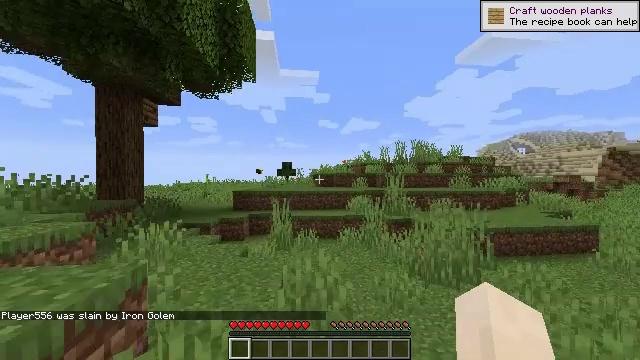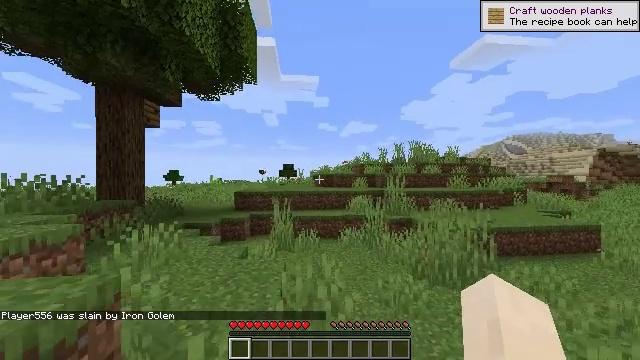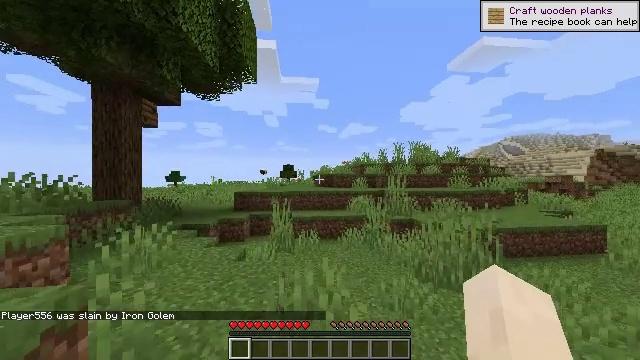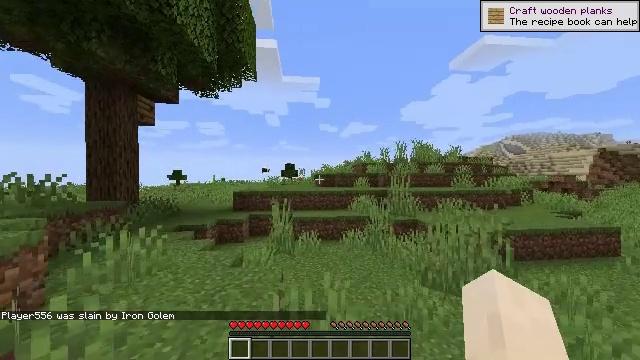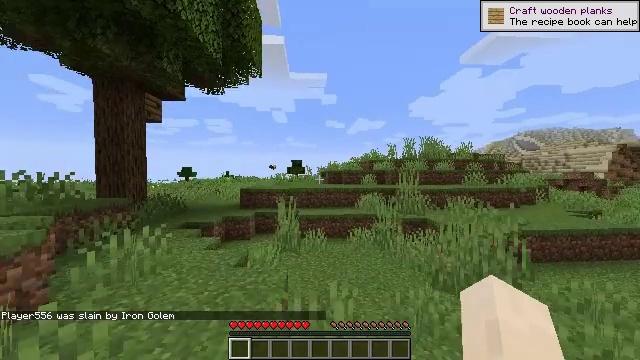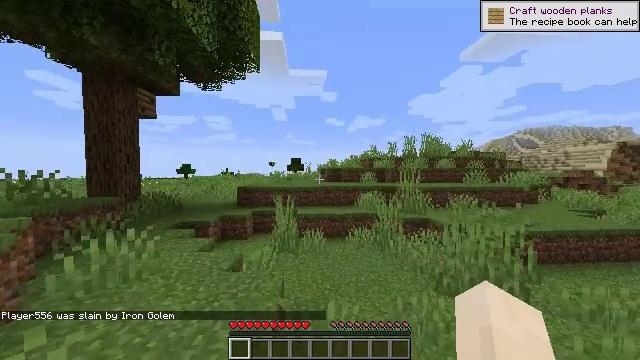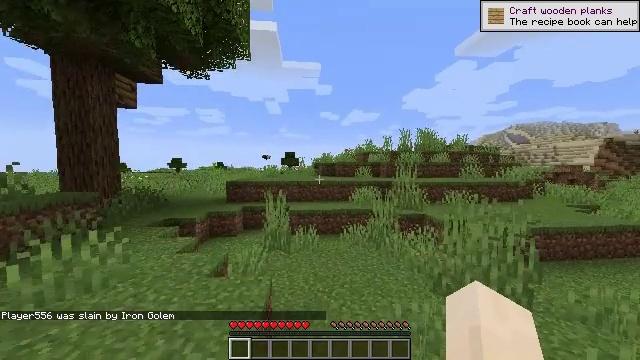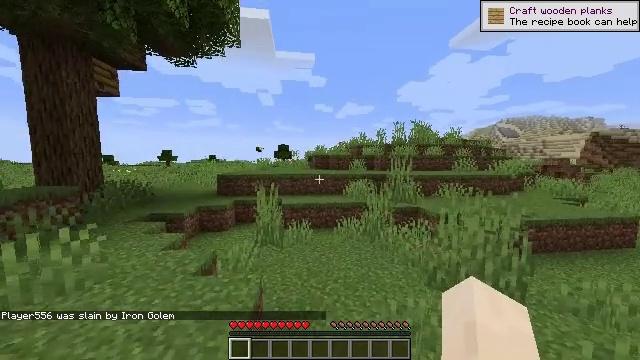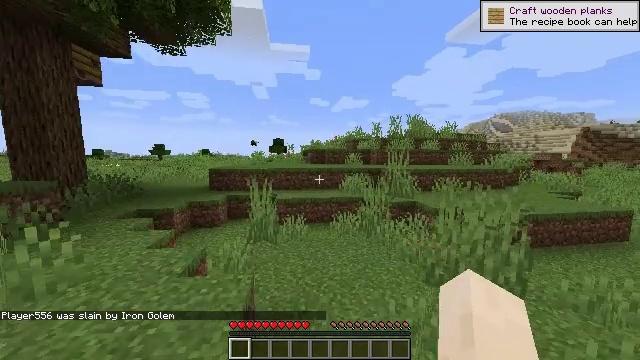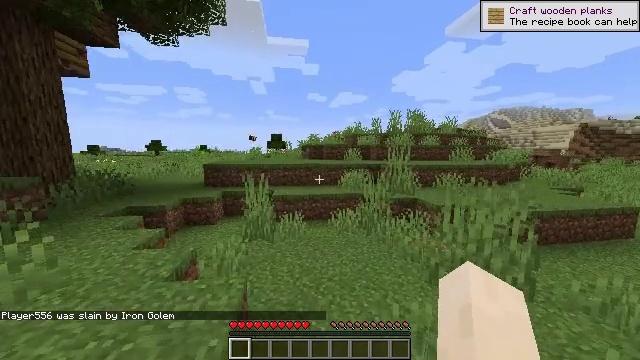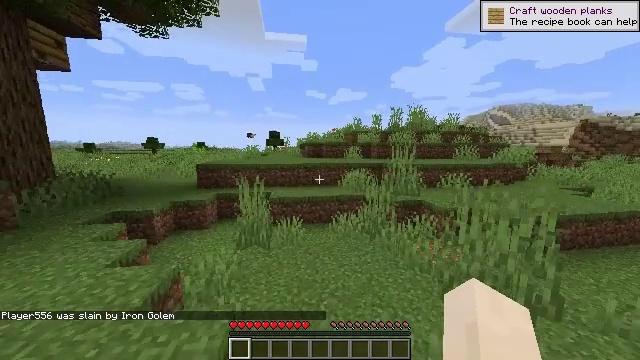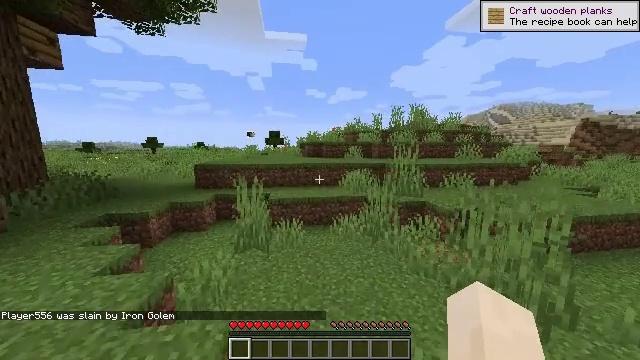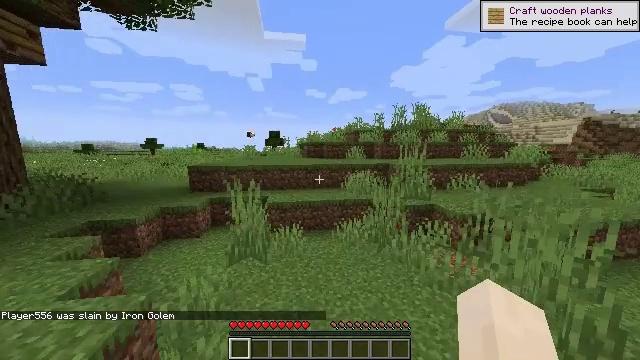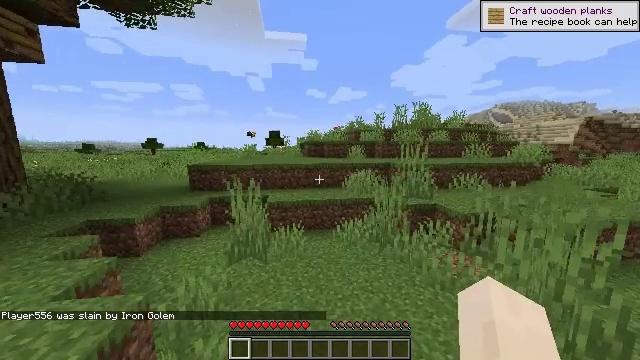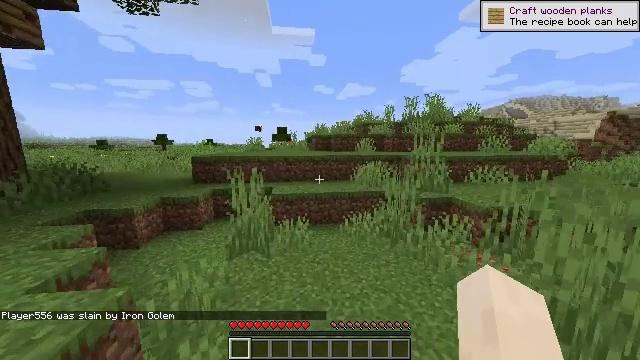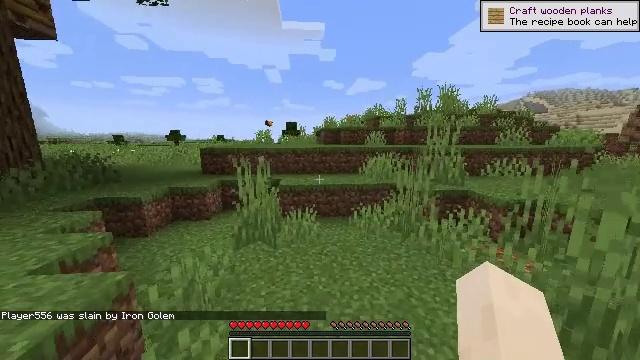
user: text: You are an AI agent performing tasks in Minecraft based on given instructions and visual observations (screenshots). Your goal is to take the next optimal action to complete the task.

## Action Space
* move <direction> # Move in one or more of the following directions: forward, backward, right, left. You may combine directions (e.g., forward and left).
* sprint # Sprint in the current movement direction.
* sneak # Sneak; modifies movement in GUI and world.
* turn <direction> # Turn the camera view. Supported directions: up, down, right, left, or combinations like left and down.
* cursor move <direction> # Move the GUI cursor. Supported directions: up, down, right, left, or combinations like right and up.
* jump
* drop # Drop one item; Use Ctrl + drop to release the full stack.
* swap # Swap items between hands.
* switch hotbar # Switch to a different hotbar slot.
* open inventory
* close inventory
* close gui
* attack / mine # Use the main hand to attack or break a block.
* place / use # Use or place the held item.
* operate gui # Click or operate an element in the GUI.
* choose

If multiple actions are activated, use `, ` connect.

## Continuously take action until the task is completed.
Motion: motion action
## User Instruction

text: Remove red sand to use for crafting or building.
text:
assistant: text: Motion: move forward, sprint
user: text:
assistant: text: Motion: move forward, sprint
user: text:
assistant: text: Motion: move forward, sprint
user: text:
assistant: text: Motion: move forward, sprint, turn left
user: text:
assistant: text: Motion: move forward, sprint
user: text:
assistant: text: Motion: move forward, sprint, turn right and down
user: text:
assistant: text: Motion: move forward, sprint, turn right and down
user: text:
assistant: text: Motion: move forward, sprint, turn right and down
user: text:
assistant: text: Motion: move forward, sprint, turn down
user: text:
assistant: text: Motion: move forward, sprint
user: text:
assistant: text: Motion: move forward, sprint
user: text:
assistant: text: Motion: move forward, sprint
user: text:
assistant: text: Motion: move forward, sprint
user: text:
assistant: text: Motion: move forward, sprint, turn left and down
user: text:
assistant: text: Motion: move forward, sprint, turn left and down
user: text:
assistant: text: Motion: move forward, sprint, turn left and down
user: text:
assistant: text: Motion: move forward, sprint, turn left and down
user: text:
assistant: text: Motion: move forward, sprint, turn left
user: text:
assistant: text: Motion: move forward, sprint
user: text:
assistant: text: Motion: move forward, sprint
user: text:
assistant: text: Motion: move forward, sprint
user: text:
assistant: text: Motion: move forward, sprint
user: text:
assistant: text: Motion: move forward, sprint
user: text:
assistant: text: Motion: move forward, sprint, turn right
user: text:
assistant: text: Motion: move forward, sprint, turn right and down
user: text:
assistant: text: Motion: move forward, sprint
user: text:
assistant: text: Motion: move forward, sprint
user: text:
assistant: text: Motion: move forward, sprint
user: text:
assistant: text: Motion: move forward, sprint
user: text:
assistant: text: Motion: move forward, sprint